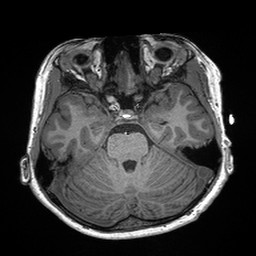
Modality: T1w
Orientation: coronal
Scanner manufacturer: siemens
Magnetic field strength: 3 T
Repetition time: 2.3 s
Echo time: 0.00298 s